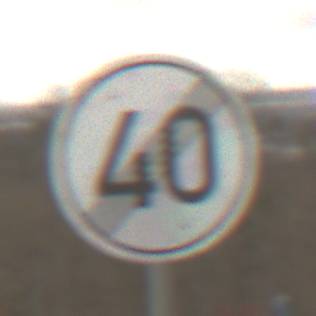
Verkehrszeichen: EndeGeschwindigkeit40
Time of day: Midday
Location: Outdoor (Nature)
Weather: Overcast
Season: NotSpecified
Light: Natural